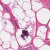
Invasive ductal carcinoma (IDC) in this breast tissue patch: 0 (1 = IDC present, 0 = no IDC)